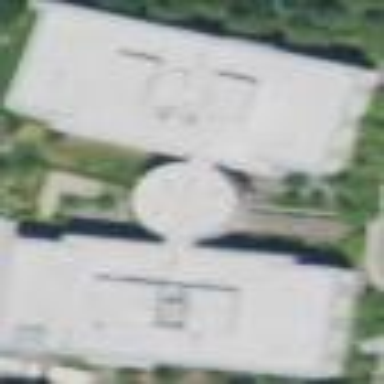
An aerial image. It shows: Hospital building.